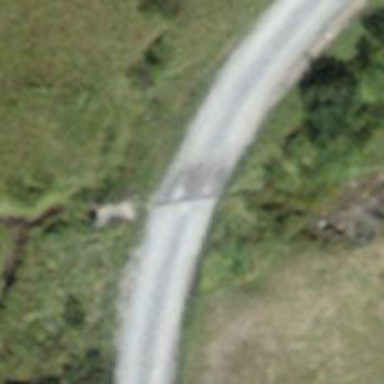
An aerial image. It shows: Gravel track on bridge with grade 2 tracktype.